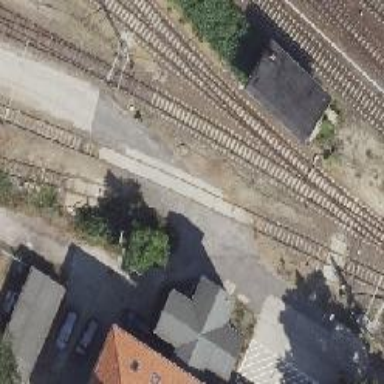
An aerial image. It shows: Railway yard used for servicing trains.